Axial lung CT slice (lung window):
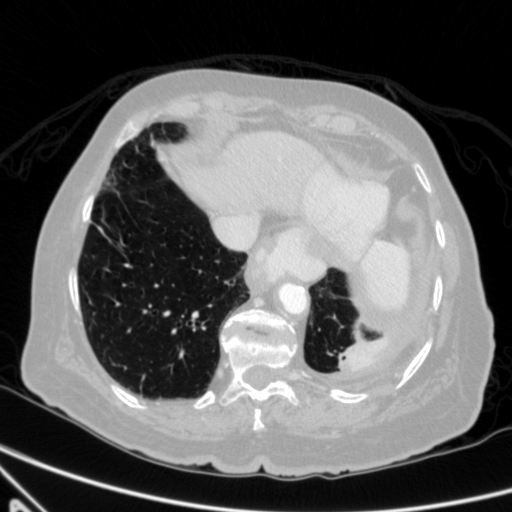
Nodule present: no